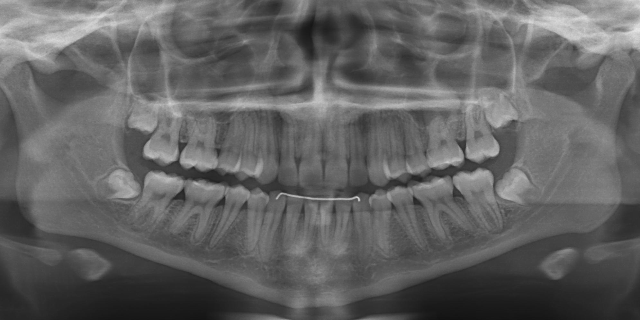
adult